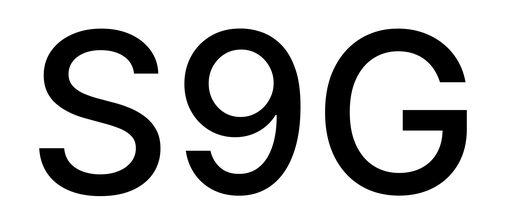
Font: Inter_Medium